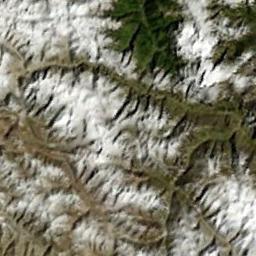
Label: snowberg